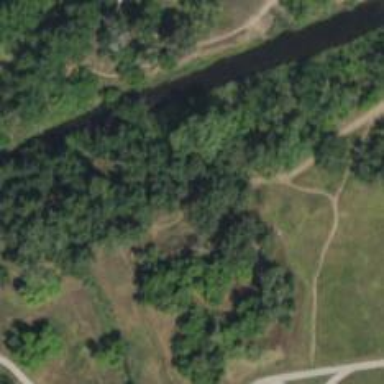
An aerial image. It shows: Path.